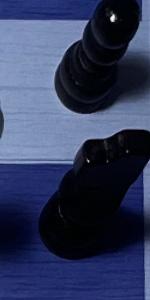
Label: Knight_Black